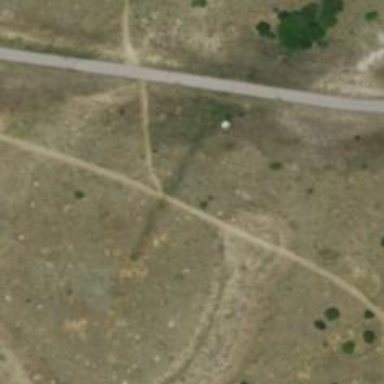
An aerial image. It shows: Bridleway.